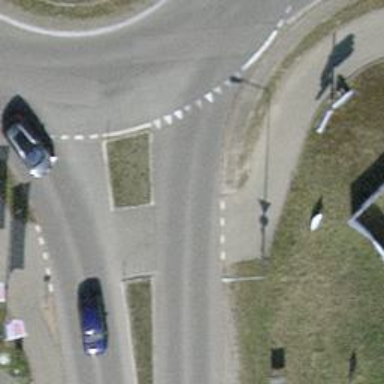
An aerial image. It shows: Unmarked road crossing.